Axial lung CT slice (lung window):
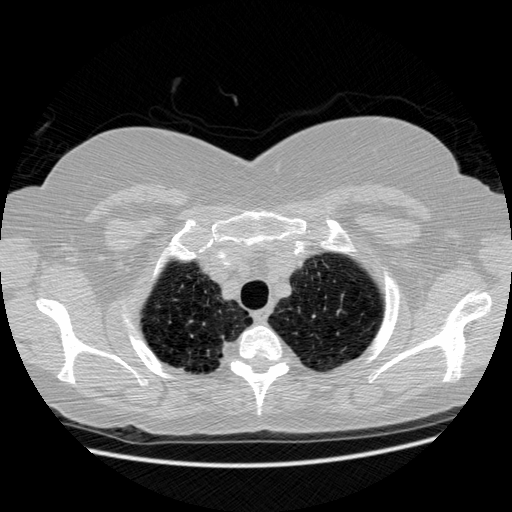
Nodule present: no